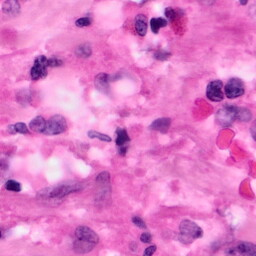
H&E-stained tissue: Pancreatic